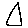
Label: triangle